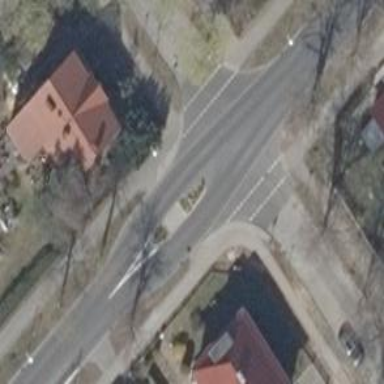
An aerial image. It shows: Tertiary road with asphalt surface. It has separate sidewalks on both sides.